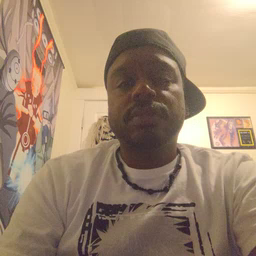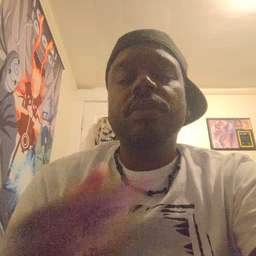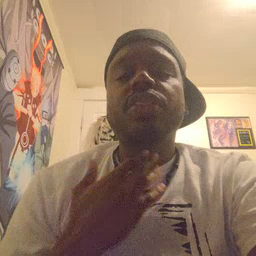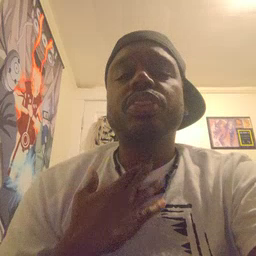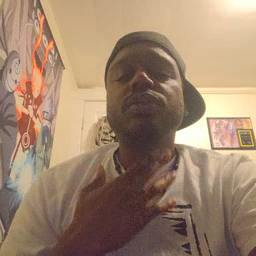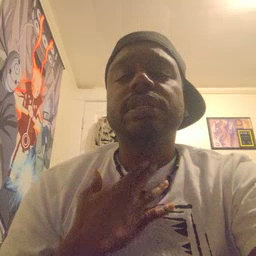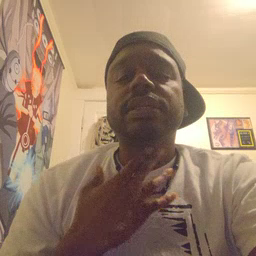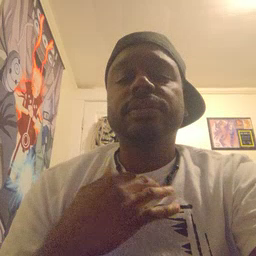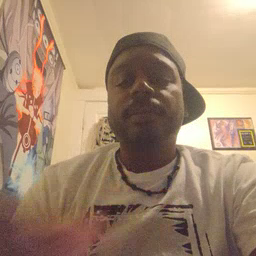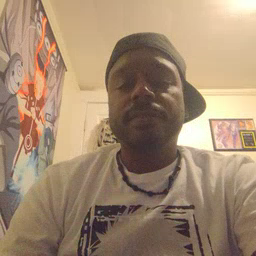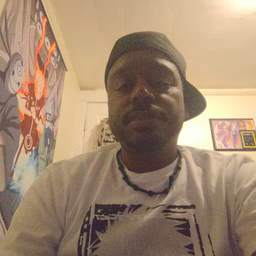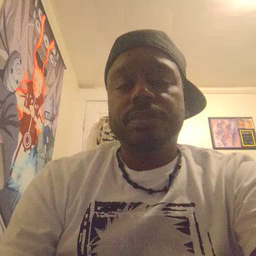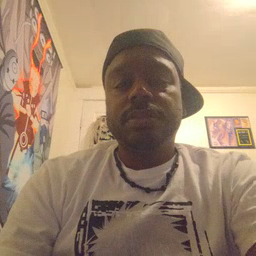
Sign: thirsty